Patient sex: M
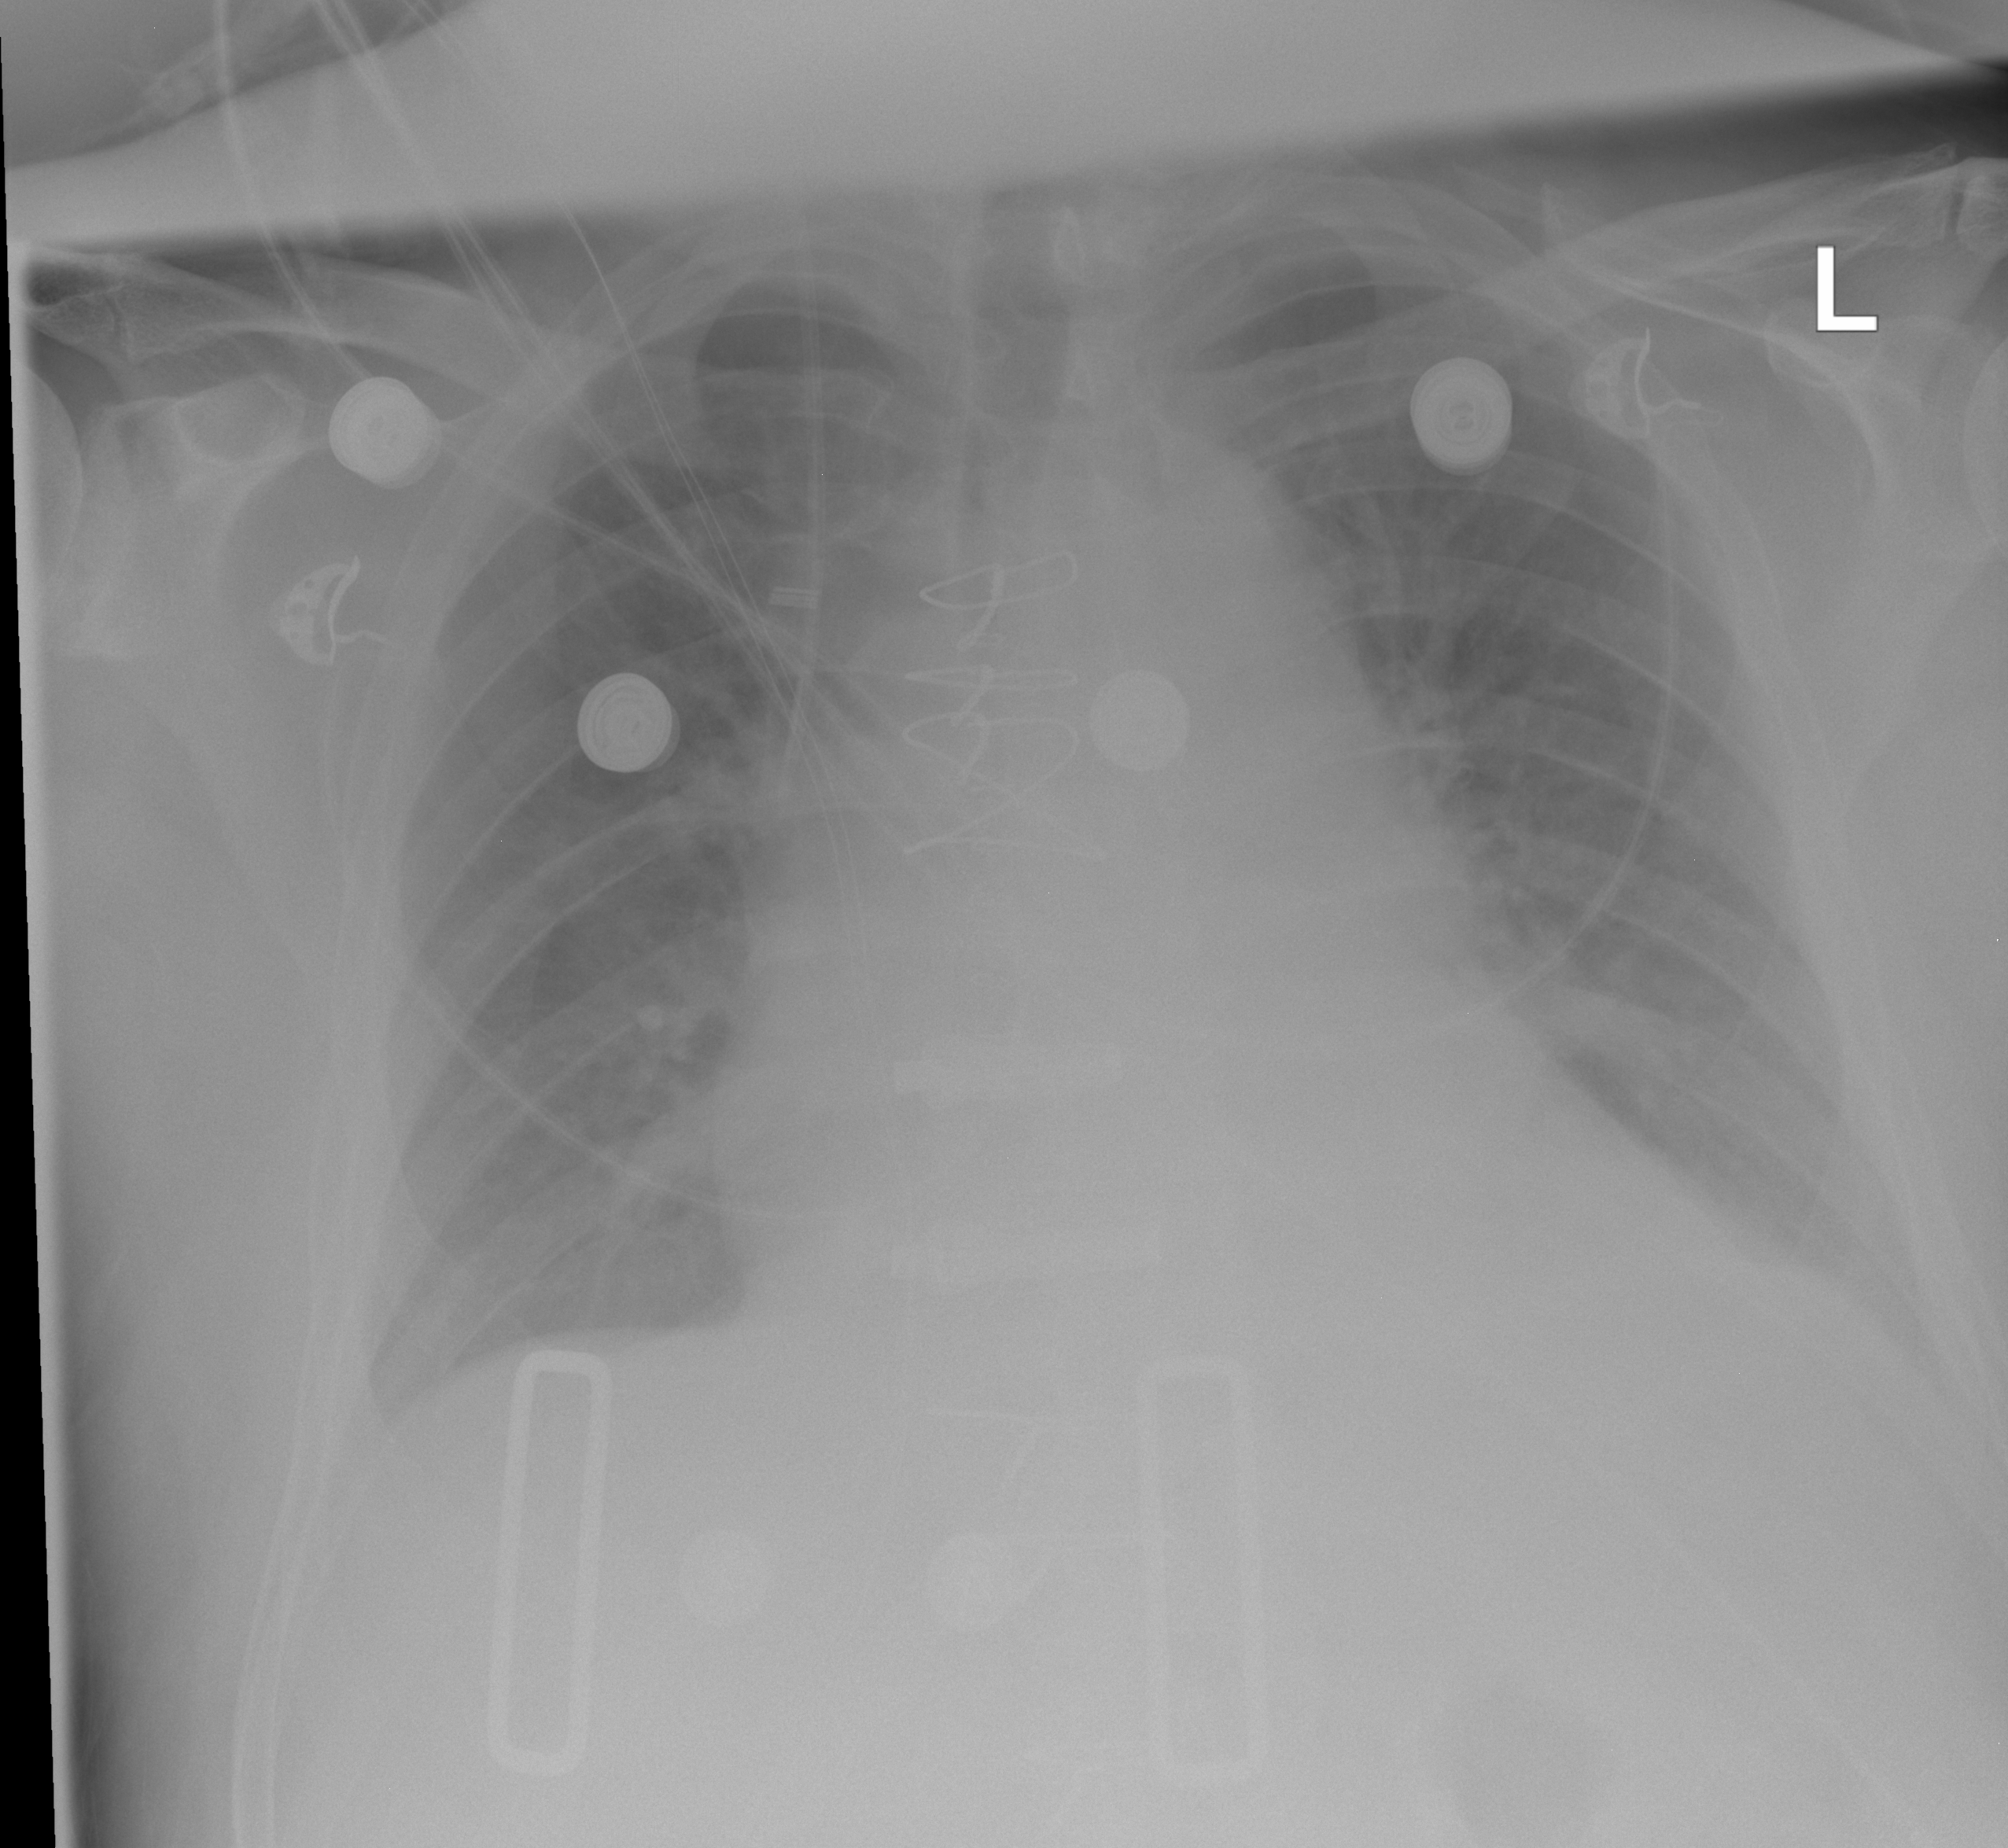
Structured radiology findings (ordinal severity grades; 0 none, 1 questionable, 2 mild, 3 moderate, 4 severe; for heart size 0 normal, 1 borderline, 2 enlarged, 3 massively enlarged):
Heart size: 2
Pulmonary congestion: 0
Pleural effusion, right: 1
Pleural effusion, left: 2
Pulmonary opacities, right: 0
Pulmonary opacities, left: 0
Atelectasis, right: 0
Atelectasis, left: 2